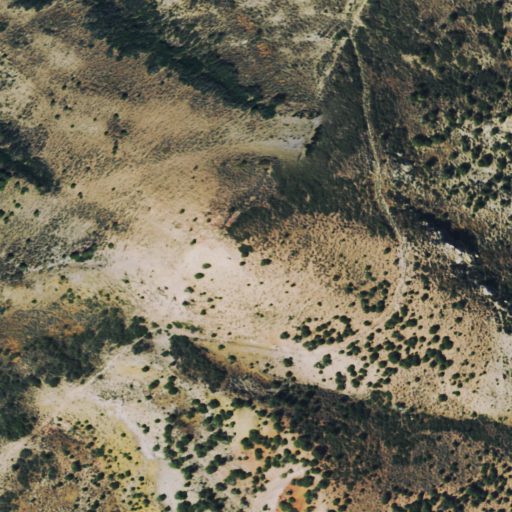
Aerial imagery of mountain in Colorado named Maggies Nipple containing shrub and evergreen forest